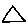
Label: triangle